Current action and preconditions to check: path_clear

Your task: For each precondition in the list above, predict whether it will hold at this action.

Consider the current scene as observed from the mobile robot's camera, and analyze the predicted future states of all dynamic agents (e.g., people, animals, vehicles, or any moving entities) within the NEXT SECOND.

IMPORTANT: Only answer "very likely" if you are absolutely certain—based on strong, clear evidence—that a dynamic agent will violate the precondition in the predicted future state. Do NOT answer "very likely" for unlikely, ambiguous, or low-probability risks.

Ask yourself for each precondition: Is there a high probability, with clear and convincing evidence, that the predicted future states of any dynamic agent will interfere with the predicted future state of the currently executing action within the NEXT SECOND, causing that precondition to fail?

Assess the risk level based on these predictions. Use "likely" or "very likely" if motions create a clear risk of interference.

Use "neutral" or "improbable" if agents are nearby but their predicted paths are clearly diverging or non-conflicting.

Failure Risk Categories: "very improbable", "improbable", "neutral", "likely", "very likely"

Answer Format: Output ONLY the probability_of_failure value from these categories: "very improbable", "improbable", "neutral", "likely", "very likely"

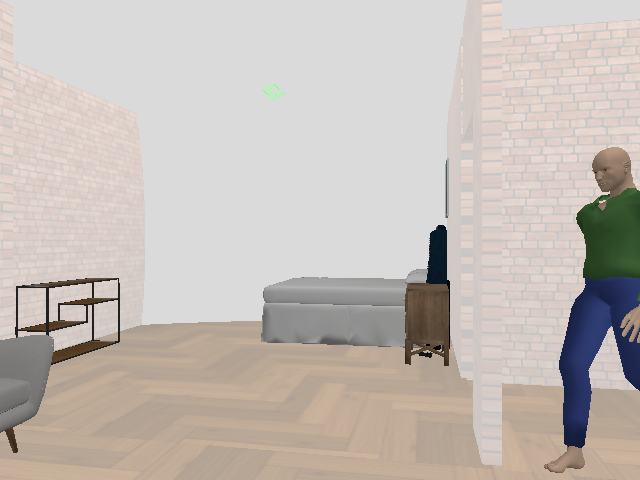

Answer: neutral